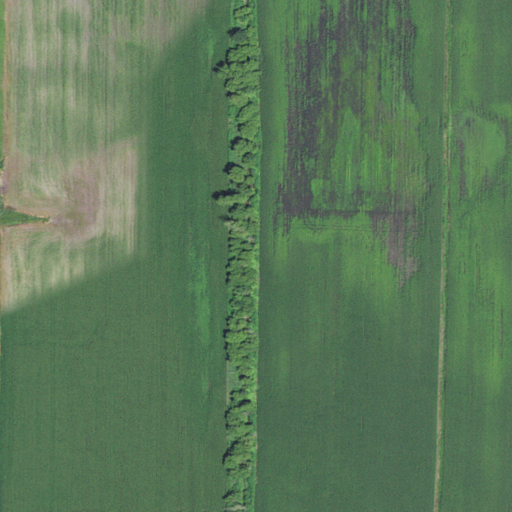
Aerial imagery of valley in Wisconsin named Thompson Valley containing cultivated crops and pasture